Question: This is my source code. I have trace all code, the error is in setOnClickListener...
I have search question like this. But I don't find answer which I want.
And I'm newbie android programmer
'''
public class Main extends Activity {
TextView diceScore;
RelativeLayout mainLayout;
Button shakeDice;
@Override
protected void onCreate(Bundle savedInstanceState) {
super.onCreate(savedInstanceState);
setContentView(R.layout.main);
shakeDice = (Button) findViewById(R.id.shakeDice);
shakeDice.setOnClickListener(new Button.OnClickListener() {
@Override
public void onClick(View v) {
// TODO Auto-generated method stub
randomDiceNumber();
}
});
}
public void randomDiceNumber() {
int diceNumber = 0;
int max = 6;
int min = 1;
Random r = new Random();
diceNumber = r.nextInt(max - min + 1) + min;
diceScore = new TextView(this);
diceScore.setText(diceNumber);
diceScore.setLayoutParams(new LayoutParams(LayoutParams.FILL_PARENT,LayoutParams.FILL_PARENT) );
mainLayout = (RelativeLayout) findViewById(R.id.main);
mainLayout.addView(diceScore);
}
}
'''
My Import after I edit Button.OnClickListener to View.OnClickListener
'''
import android.os.Bundle;
import android.app.Activity;
import android.view.View;
import android.view.ViewGroup.LayoutParams;
import android.widget.Button;
import android.widget.RelativeLayout;
import android.widget.TextView;
'''
LogCat
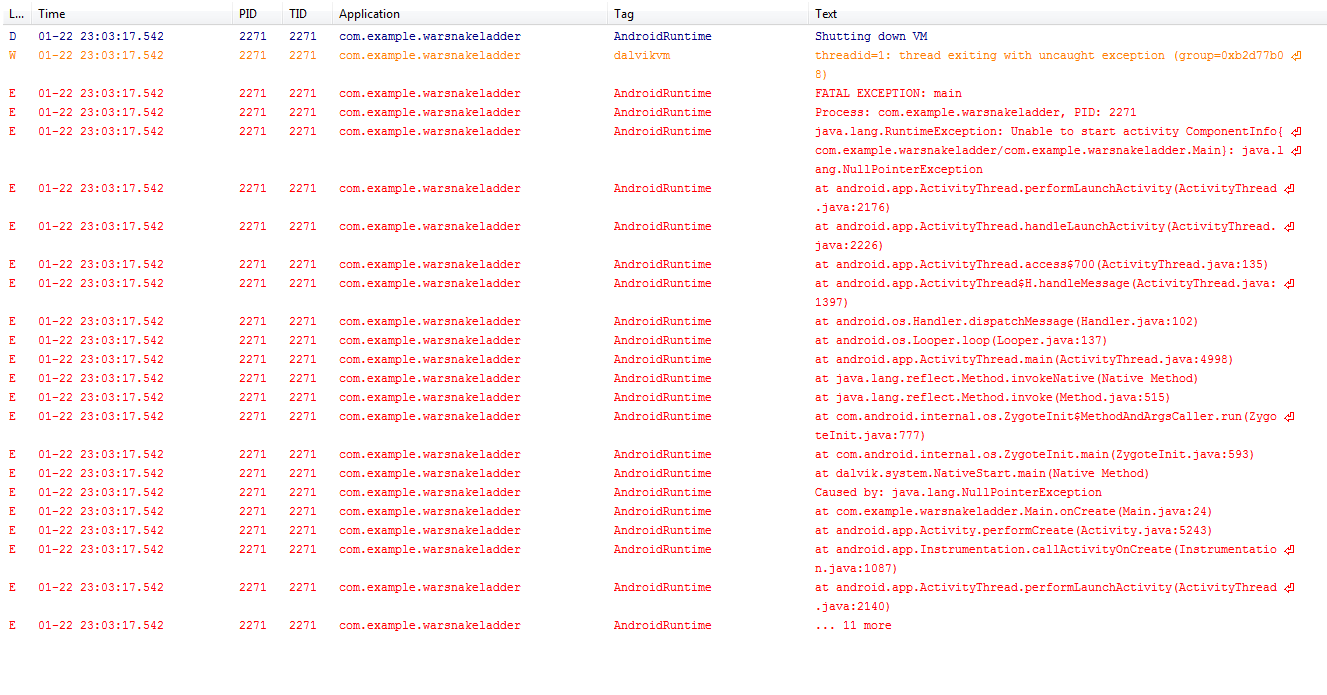
Answer: Change the roll result assignment
'''
diceScore.setText(String.valueOf(diceNumber));
'''
and OnClickListener type to
'''
android.view.View.OnClickListener;
'''
and try it the following way (note the imports). You only have to adjust the position of the roll result TextView to your liking
'''
import java.util.Random;
import android.app.Activity;
import android.os.Bundle;
import android.view.View;
import android.view.View.OnClickListener;
import android.view.ViewGroup.LayoutParams;
import android.widget.Button;
import android.widget.RelativeLayout;
import android.widget.TextView;
public class Main extends Activity {
TextView diceScore;
RelativeLayout mainLayout;
Button shakeDice;
@Override
protected void onCreate(Bundle savedInstanceState) {
super.onCreate(savedInstanceState);
setContentView(R.layout.activity_main);
shakeDice = (Button) findViewById(R.id.shakeDice);
shakeDice.setOnClickListener(new OnClickListener() {
@Override
public void onClick(View arg0) {
randomDiceNumber();
}
});
}
@SuppressWarnings("deprecation")
public void randomDiceNumber() {
int diceNumber = 0;
int max = 6;
int min = 1;
Random r = new Random();
diceNumber = r.nextInt(max - min + 1) + min;
diceScore = new TextView(this);
diceScore.setText(String.valueOf(diceNumber));
diceScore.setLayoutParams(new LayoutParams(LayoutParams.FILL_PARENT,LayoutParams.FILL_PARENT) );
mainLayout = (RelativeLayout) findViewById(R.id.relativeLayout);
mainLayout.addView(diceScore);
}
}
'''
Here's the layout XML file:
'''
<RelativeLayout xmlns:android="http://schemas.android.com/apk/res/android"
xmlns:tools="http://schemas.android.com/tools"
android:id="@+id/relativeLayout"
android:layout_width="match_parent"
android:layout_height="match_parent"
android:paddingBottom="@dimen/activity_vertical_margin"
android:paddingLeft="@dimen/activity_horizontal_margin"
android:paddingRight="@dimen/activity_horizontal_margin"
android:paddingTop="@dimen/activity_vertical_margin"
tools:context=".Main" >
<Button
android:id="@+id/shakeDice"
android:layout_width="wrap_content"
android:layout_height="wrap_content"
android:layout_centerHorizontal="true"
android:layout_marginTop="66dp"
android:text="Button" />
</RelativeLayout>
'''
If you push the button multiple times, the results will overlay themselves, so check if diceScore is Instantiated when rolling and just change the text.